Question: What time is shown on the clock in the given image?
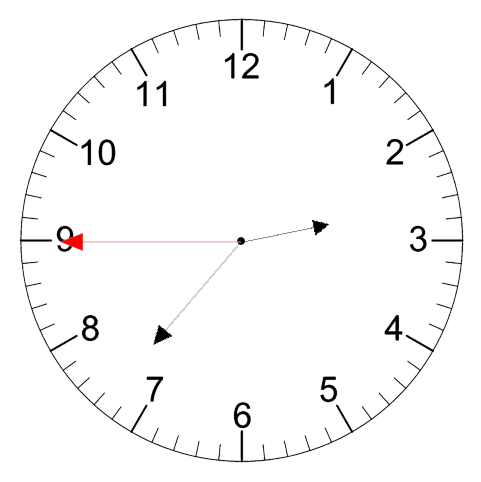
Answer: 02:36:45